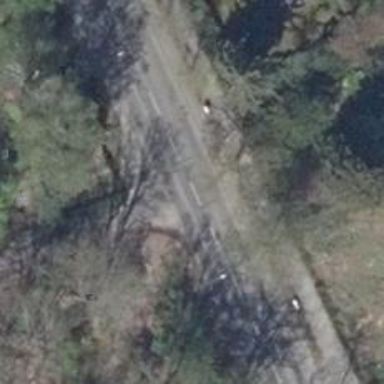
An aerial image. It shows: Secondary road with asphalt surface and lane markings.